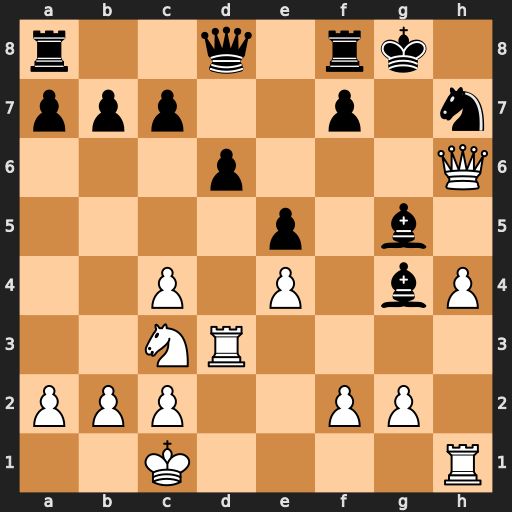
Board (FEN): r2q1rk1/ppp2p1n/3p3Q/4p1b1/2P1P1bP/2NR4/PPP2PP1/2K4R
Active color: w
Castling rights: -
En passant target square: -
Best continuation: hxg5 Qxg5+ Qxg5+ Nxg5 Rg3